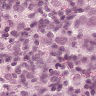
Metastatic tissue present: yes